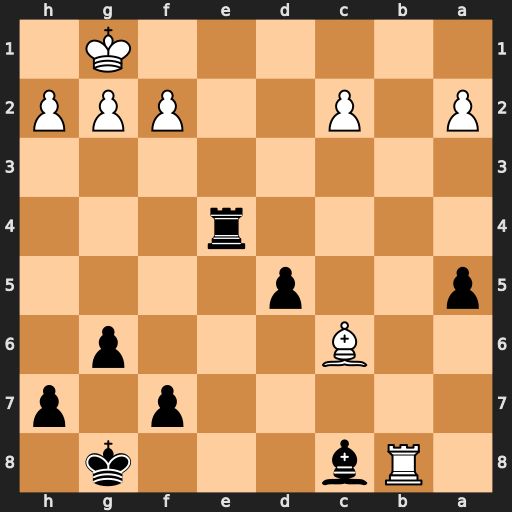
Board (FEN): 1Rb3k1/5p1p/2B3p1/p2p4/4r3/8/P1P2PPP/6K1
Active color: b
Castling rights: -
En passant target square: -
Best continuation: Re1#